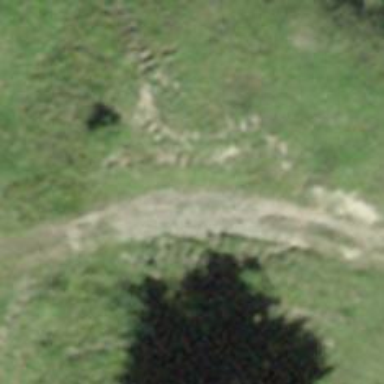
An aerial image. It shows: Track with grade5 tracktype.